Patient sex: M
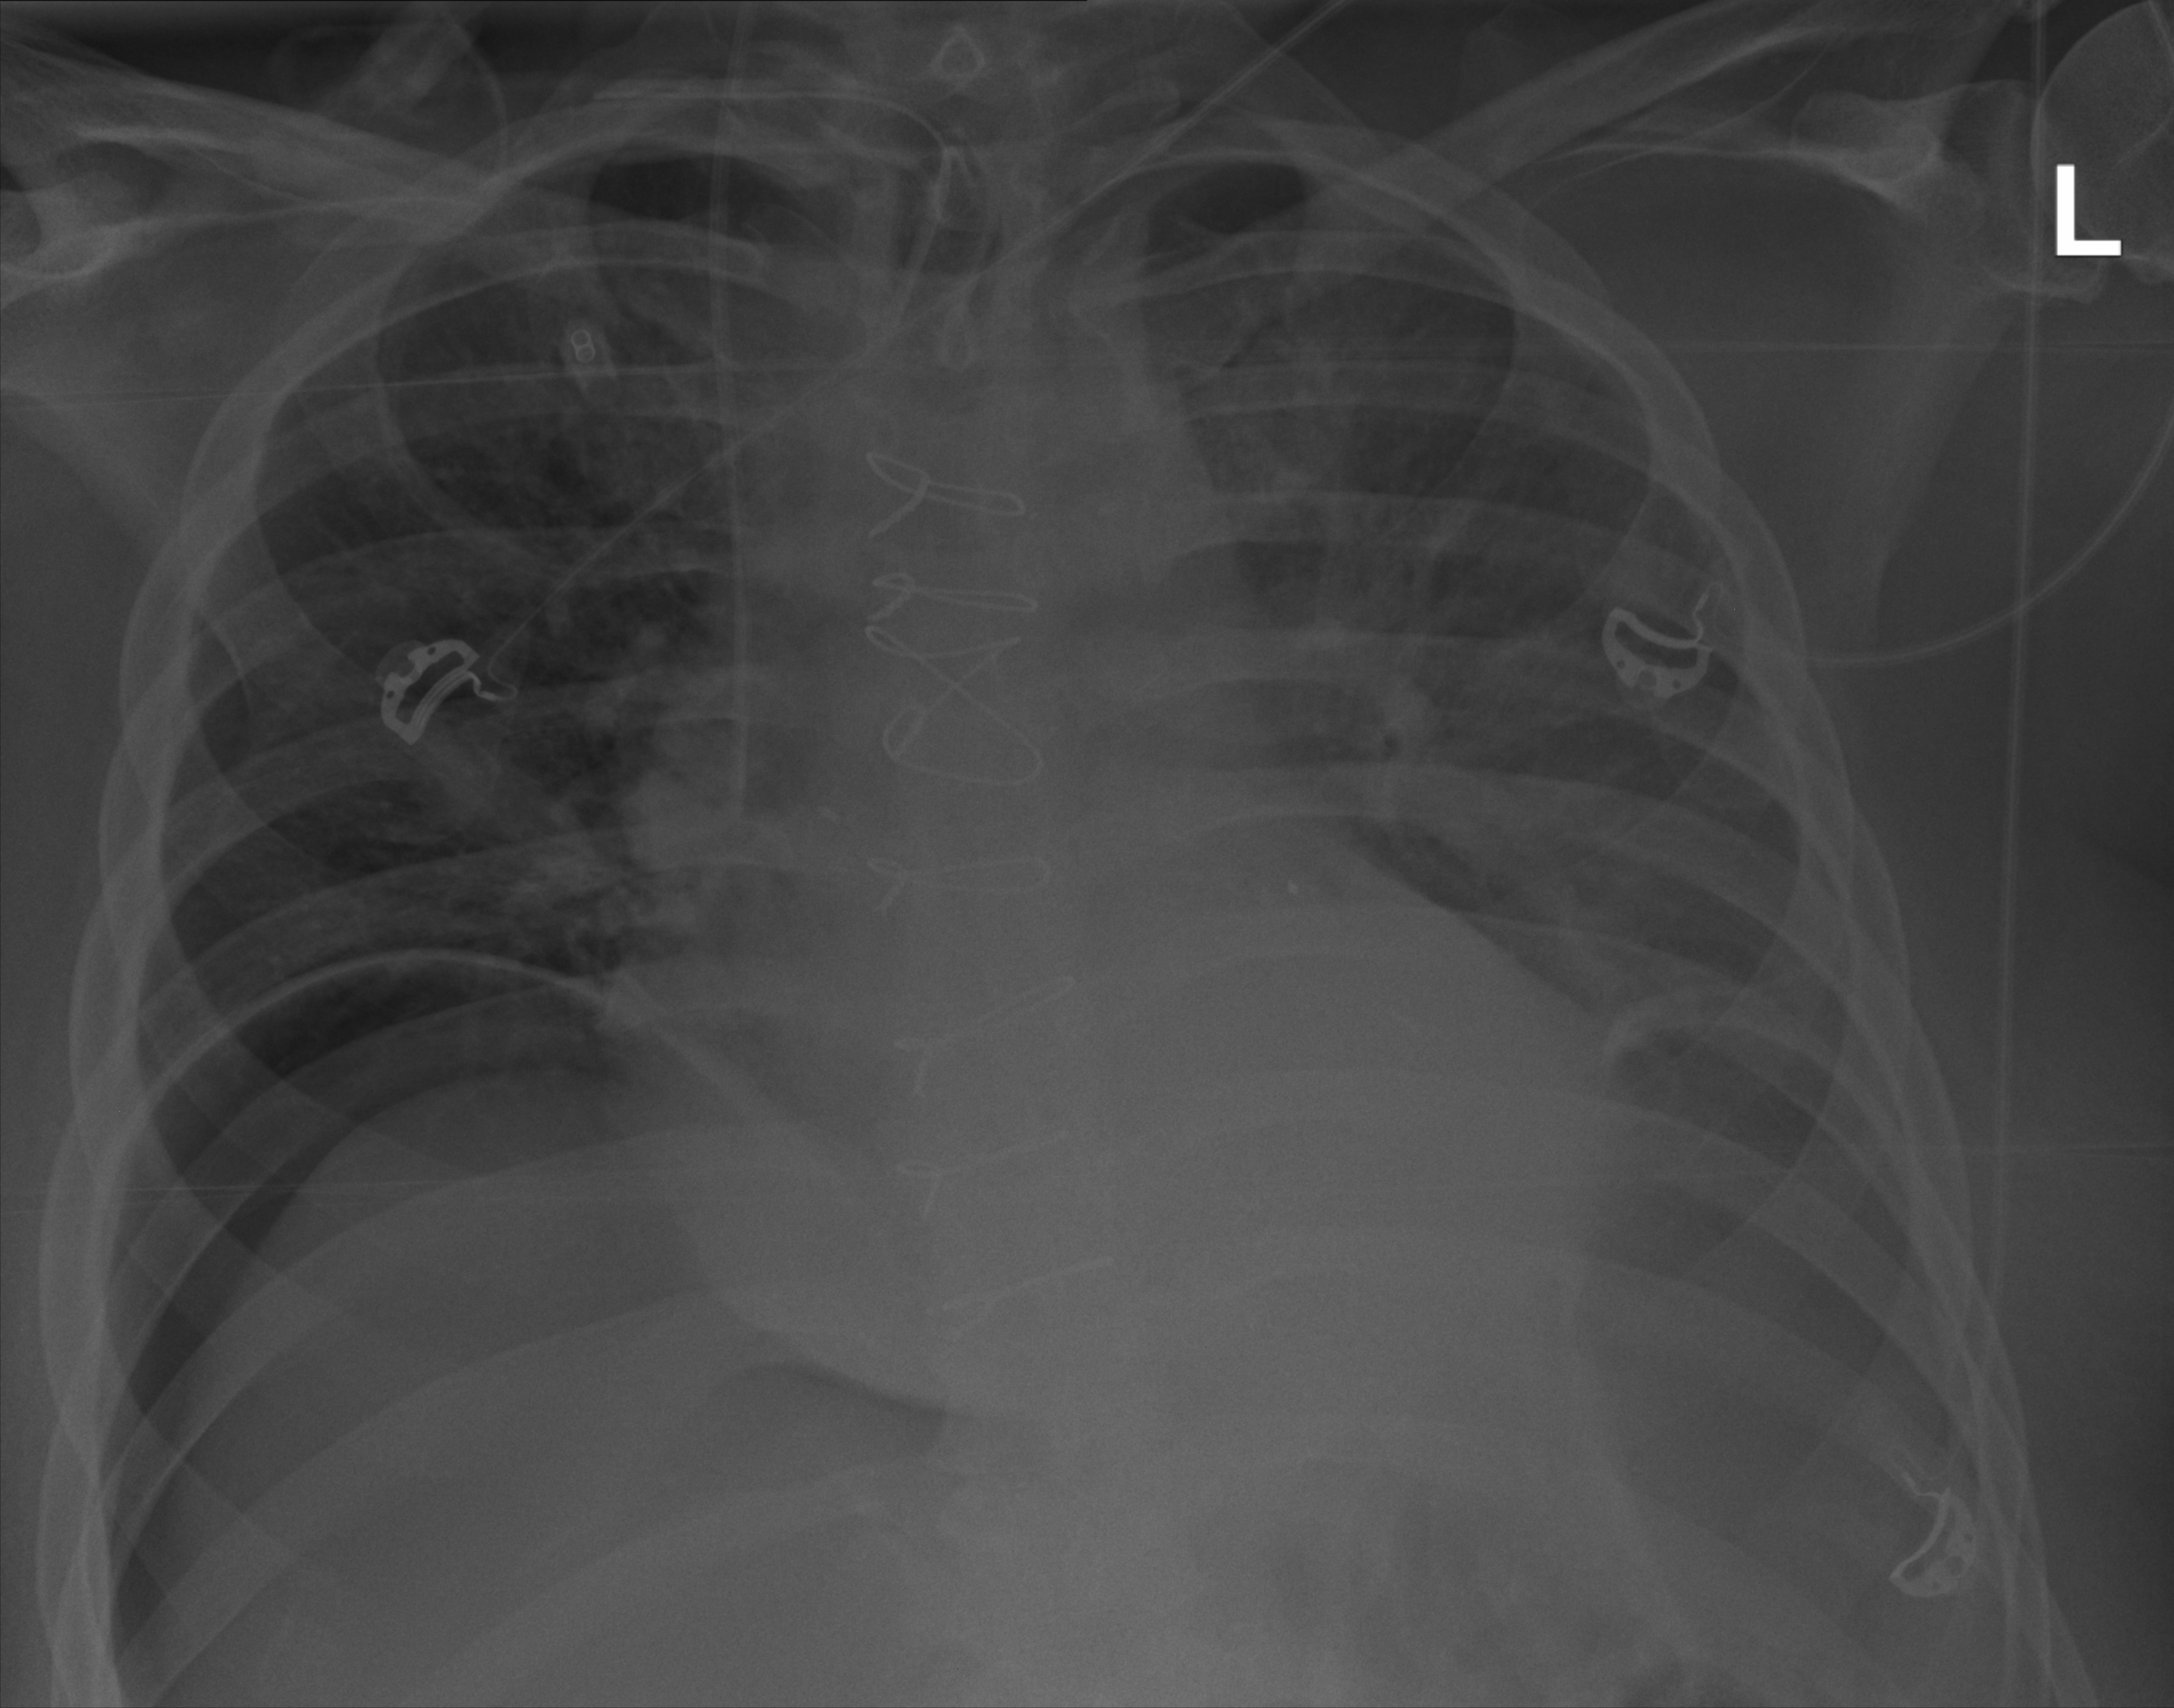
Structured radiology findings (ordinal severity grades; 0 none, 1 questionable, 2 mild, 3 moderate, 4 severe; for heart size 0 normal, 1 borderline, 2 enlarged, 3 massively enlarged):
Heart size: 0
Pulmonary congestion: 1
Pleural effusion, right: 0
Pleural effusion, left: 0
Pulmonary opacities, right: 1
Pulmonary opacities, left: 2
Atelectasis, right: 0
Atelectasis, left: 2